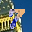
Label: 7